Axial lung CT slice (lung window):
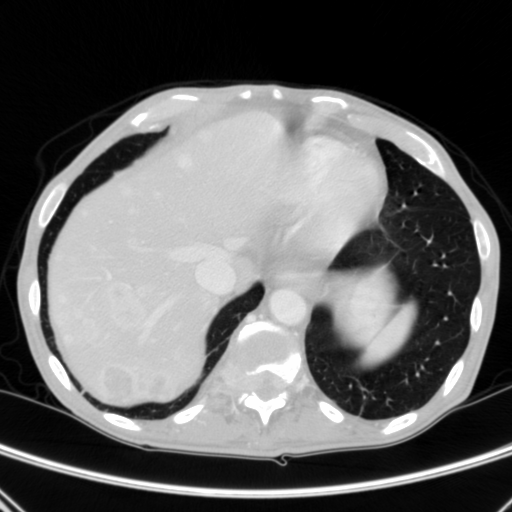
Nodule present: no